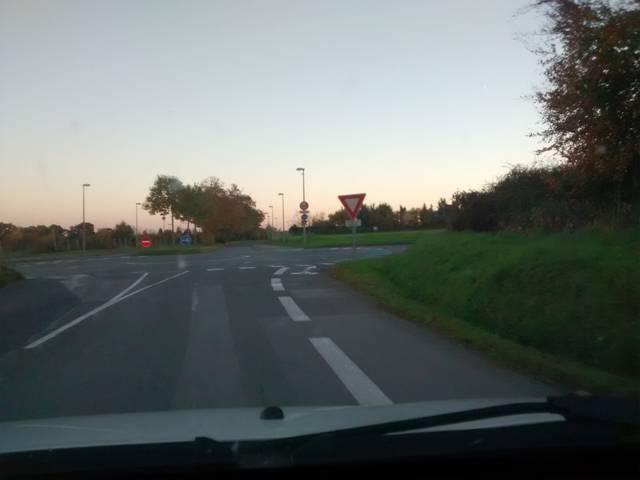
Region: France
Coordinates: 48.131, -1.615